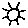
Label: sun